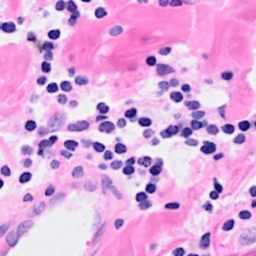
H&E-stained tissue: Breast